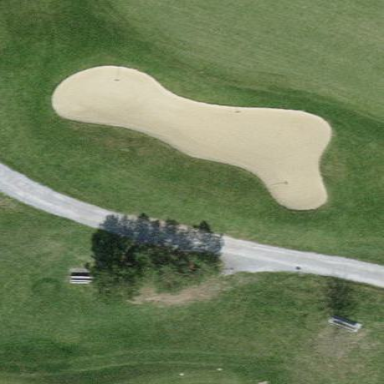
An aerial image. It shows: Sand bunker on golf course.